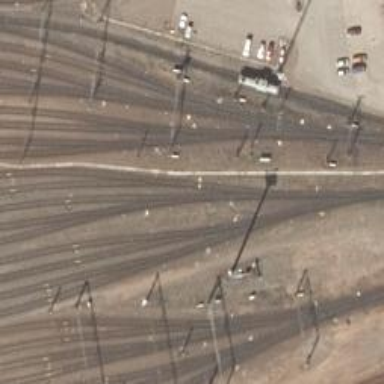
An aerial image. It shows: Railway yard used for servicing trains.